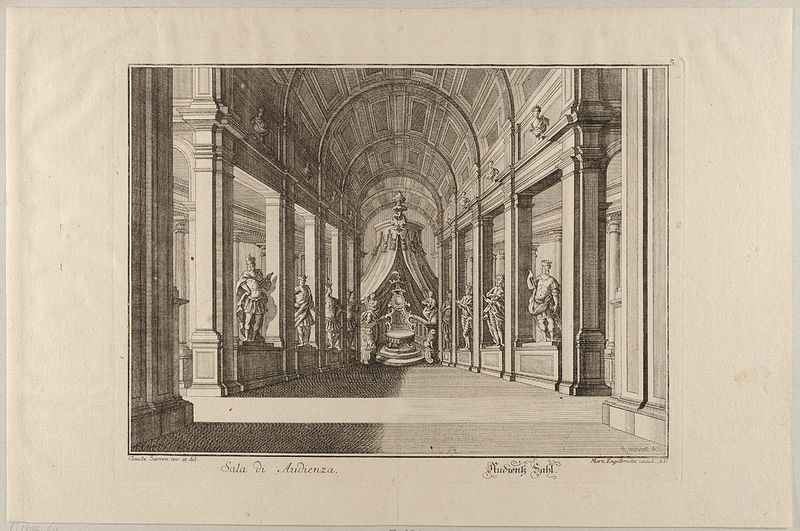
Titel: Audienzsaal (Bühnenbild), Blatt 3 aus der Folge 'Operalische Vorstellungen', herausgegeben von M. Engelbrecht
Künstler: Claudius Sarron
Standort: Hamburg
Institution: Museum für Kunst und Gewerbe Hamburg
Schlagwörter: licht, schwarz, säulen, barock, skulptur, schrift, grafik, graphik, monochrom, saal, figuren, rundbogen, thron, plastik, fotografie, photographie, gewölbe, zentralperspektive, symmetrisch, druckgraphik, druckgrafik, schwarz weiß, radierung, stich, skulpturen, statuen, baldachin, büsten, kupferstich, gebälk, passepartout, bildhauerkunst, reproduktionen, barockzeit, barockzeitalter, druckerzeugnisse, architekturdarstellungen, bühnenausstattung, bühnenbild, ornamentstich, vorlageblätter